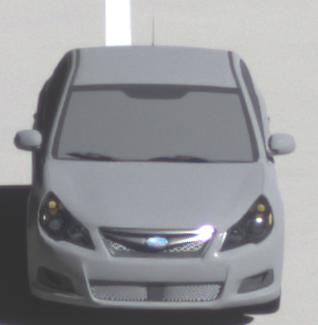
Make: Subaru
Model: Legacy 2.0R
Detailed model: Legacy (IV) Limousine
Model produced from: 2007/09
Model produced until: 2008/10
Doors: 4
Color: gray
Road condition: dry road
Daytime: midday
Contrast: high contrast